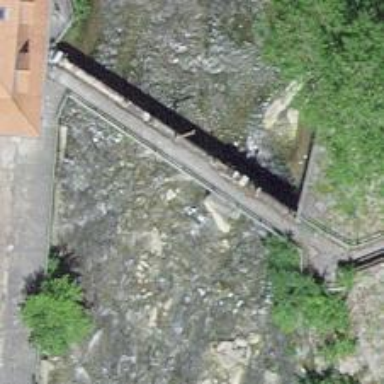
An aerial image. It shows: Weir in waterway.